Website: crate-barrel
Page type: billing-address
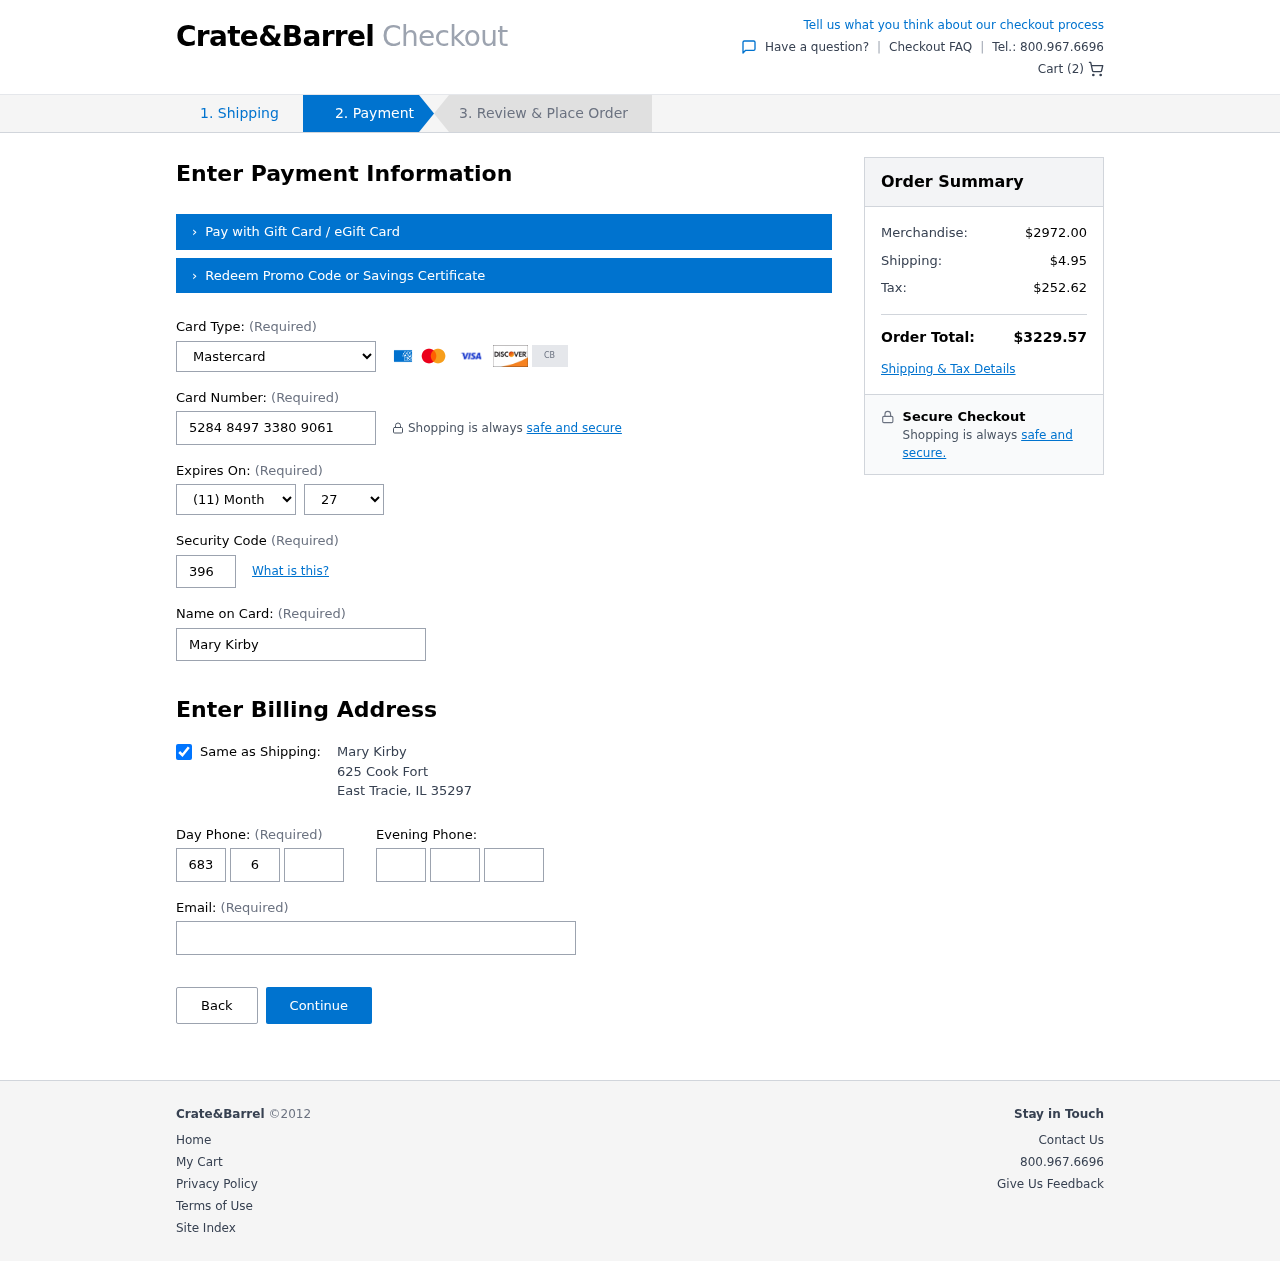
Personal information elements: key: PII_CARD_CVV
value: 396
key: PII_CARD_EXPIRY_MONTH
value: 11
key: PII_CARD_EXPIRY_YEAR
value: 27
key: PII_CARD_NUMBER
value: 5284 8497 3380 9061
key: PII_CARD_TYPE
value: Mastercard
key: PII_CITY
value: East Tracie
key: PII_EMAIL
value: mkirby@gmail.com
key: PII_FULLNAME
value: Mary Kirby
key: PII_PHONE_ALT_AREA
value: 546
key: PII_PHONE_ALT_PREFIX
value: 895
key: PII_PHONE_ALT_SUFFIX
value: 3863
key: PII_PHONE_AREA
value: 683
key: PII_PHONE_PREFIX
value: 687
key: PII_PHONE_SUFFIX
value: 4916
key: PII_POSTCODE
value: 35297
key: PII_STATE_ABBR
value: IL
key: PII_STREET
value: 625 Cook Fort
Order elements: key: ORDER_NUM_ITEMS
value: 2
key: ORDER_SUBTOTAL
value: $2972.00
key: ORDER_SHIPPING_COST
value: $4.95
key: ORDER_TAX
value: $252.62
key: ORDER_TOTAL
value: $3229.57